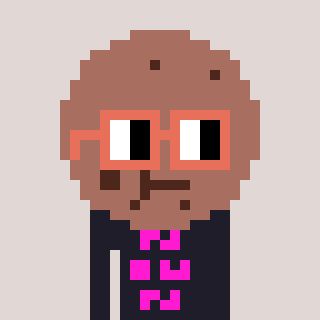
a pixel art character with square orange glasses, a cookie-shaped head and a grayscale-colored body on a warm background